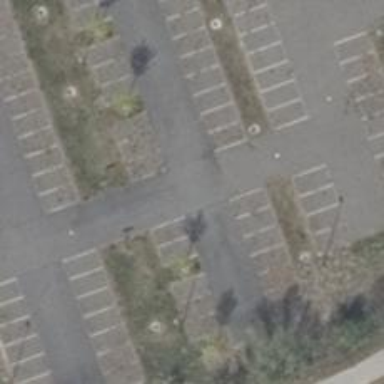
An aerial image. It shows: Asphalt parking aisle road.